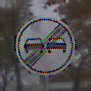
Verkehrszeichen: EndeUeberholverbot
Umgebung: Outdoor, Nature
Tageszeit: MorningAfternoon
Wetter: Overcast
Licht: Natural
Jahreszeit: Autumn
Kontrast: LowContrast